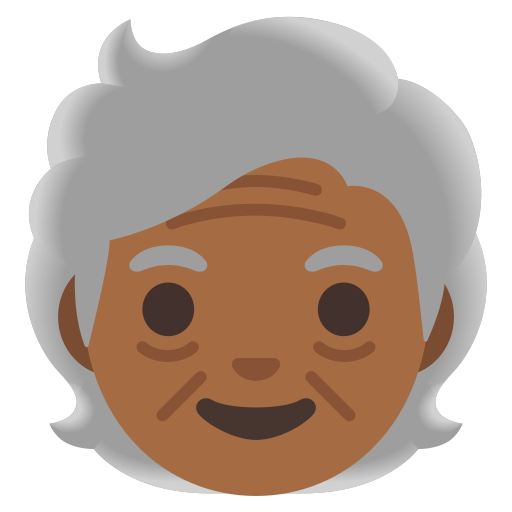
Emoji: 🧓🏾